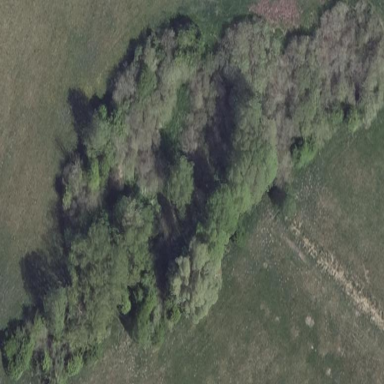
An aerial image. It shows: Patch of scrub vegetation.